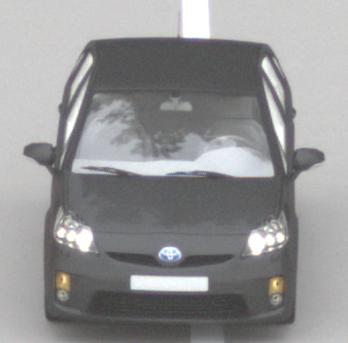
Make: Toyota
Model: Prius 1.5 Hybrid
Detailed model: Prius (HW2)
Model produced from: 2006/03
Model produced until: 2009/06
Doors: 5
Color: gray
Road condition: dry road
Daytime: morning or afternoon
Contrast: low contrast